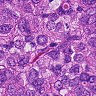
Metastatic tissue present: yes